Question: I have two columns. SQL is:
'''
CREATE TABLE tdegree
(
degree varchar(25) NOT NULL primary key
)
CREATE TABLE tstudy
(
study varchar(25) NOT NULL unique,
degree varchar(25) NOT NULL FOREIGN KEY REFERENCES tdegree (degree)
)
'''
as shown in below figure I want to add record
> master itmphil it
but not
> master itmaster it
If I apply unique constraints on study field then it does not allowed me to add
> master itmphil it
Which constraints i have to apply?

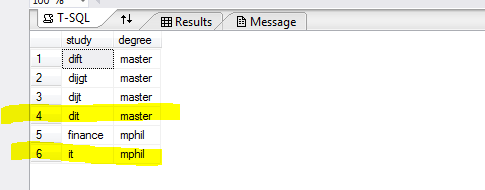
Answer: If I understand correctly, you want the combination of 'study' and 'degree' to be unique, but values can be repeated in individual columns e.g. Row 1 is Master + IT and Row 2 is MPhil + IT, so that both rows are unique but 'study' column has duplicate value IT. In that case, you need to add a unique constraint on both columns together like so:
'''
alter table tstudy add constraint cunique unique(study,degree)
'''
Note that you also need to change the definition of your 'tstudy' table and remove the unique constraint on 'study' column, otherwise you will get a unique constraint violation error, even after adding the above constraint:
'''
CREATE TABLE tstudy
(
study varchar(25) NOT NULL,
degree varchar(25) NOT NULL FOREIGN KEY REFERENCES tdegree (degree)
)
'''